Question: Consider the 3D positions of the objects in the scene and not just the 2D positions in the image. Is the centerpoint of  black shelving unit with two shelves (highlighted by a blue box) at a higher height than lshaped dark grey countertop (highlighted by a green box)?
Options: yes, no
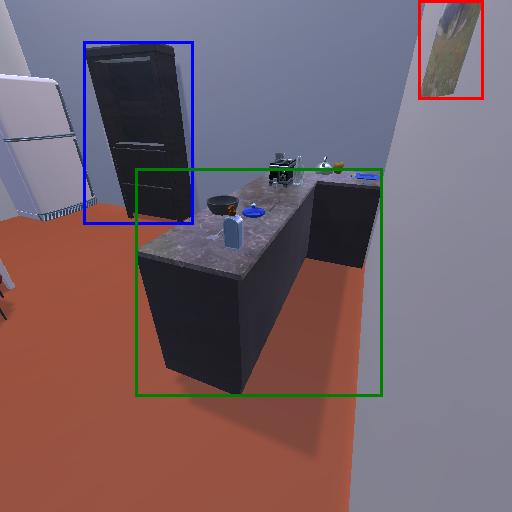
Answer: yes